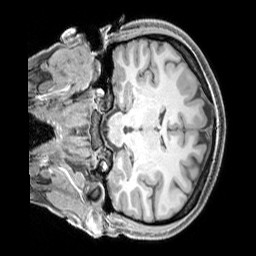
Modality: T1w
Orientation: coronal
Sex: female
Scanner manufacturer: siemens
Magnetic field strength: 3 T
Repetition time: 2.3 s
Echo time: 0.00226 s